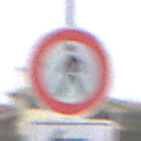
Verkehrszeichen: VerbotFussgaenger
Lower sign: RichtungsangabeDurchPfeile2
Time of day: Midday
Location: Outdoor (Suburban)
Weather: Overcast
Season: NotSpecified
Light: Natural